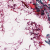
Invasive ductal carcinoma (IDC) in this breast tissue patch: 0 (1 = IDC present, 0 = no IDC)